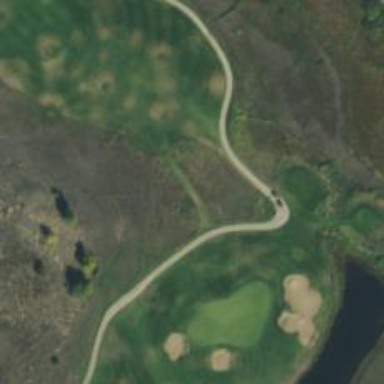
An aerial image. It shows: Footway that resembles golf path.